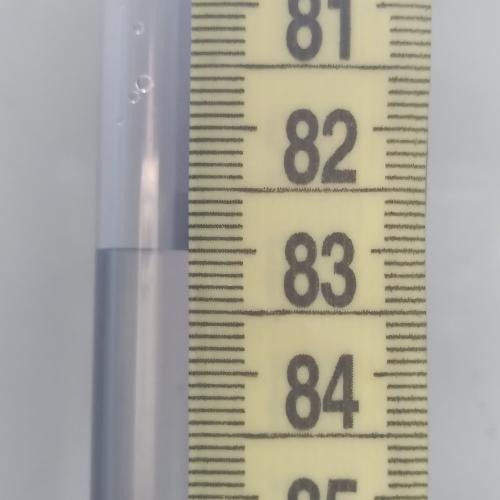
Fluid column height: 83.0 cm